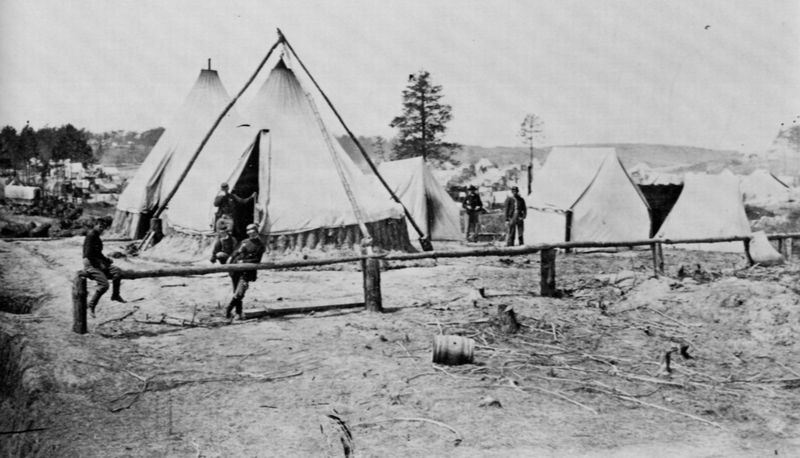
Titel: Nahansicht der "Sibley" Zelte
Künstler: Mathew B. Brady
Schlagwörter: baum, bäume, landschaft, sand, äste, grau, schwarz, zaun, wald, kinder, landschft, jungen, amerika, tannen, krieg, soldaten, geländer, foto, fotografie, stangen, schwarz-weiss, militär, soldat, fichte, tanne, fass, armee, heer, ferien, photo, fichten, usa, stange, zelt, zelte, lager, unordnung, truppe, bürgerkrieg, feldlager, tipi, camp, lazarett, konföderierte, donnerbalken